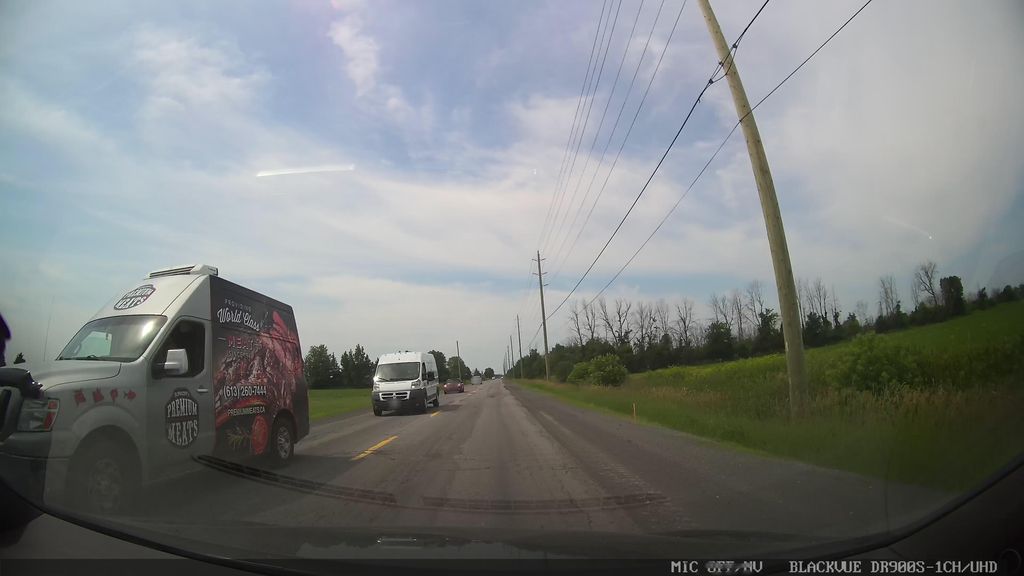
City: ottawa-gatineau